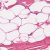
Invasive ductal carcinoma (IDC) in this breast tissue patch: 0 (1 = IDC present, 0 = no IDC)